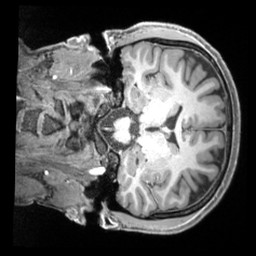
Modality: T1w
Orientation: coronal
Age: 22
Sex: male
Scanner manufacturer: siemens
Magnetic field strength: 3 T
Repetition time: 2.2 s
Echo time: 0.00218 s